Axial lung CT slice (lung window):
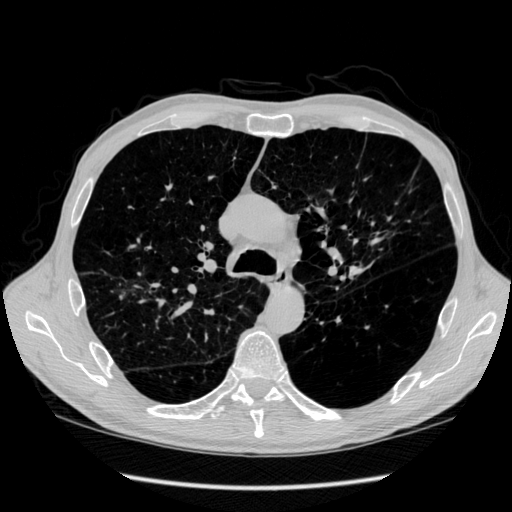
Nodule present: no